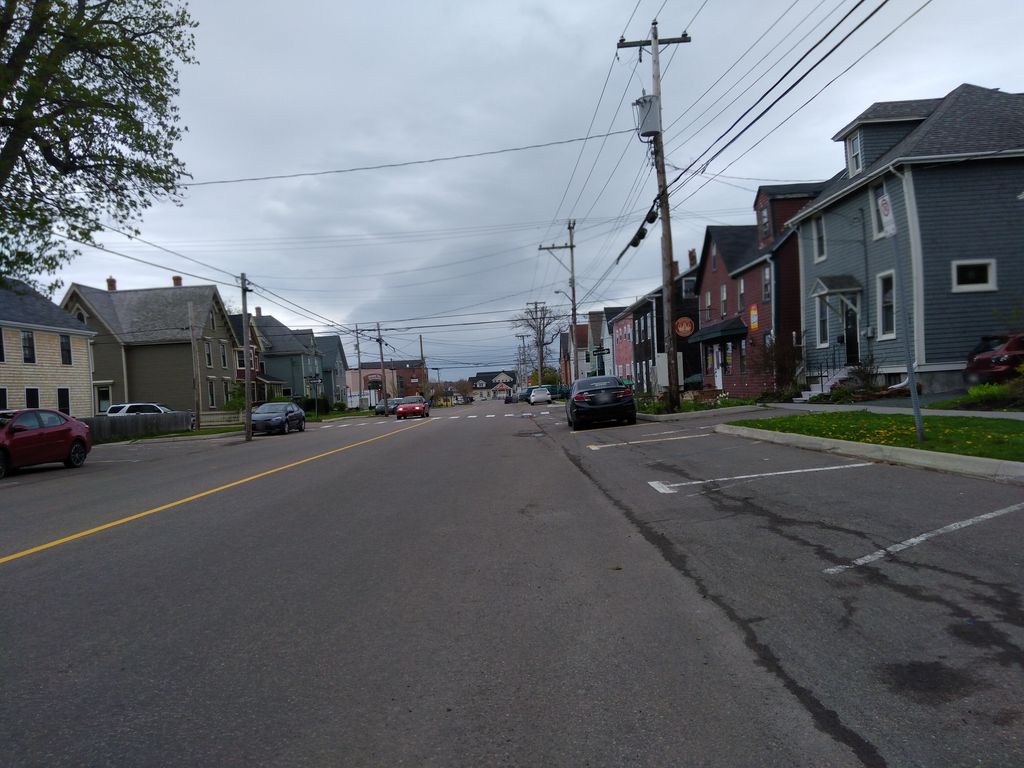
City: charlottetown